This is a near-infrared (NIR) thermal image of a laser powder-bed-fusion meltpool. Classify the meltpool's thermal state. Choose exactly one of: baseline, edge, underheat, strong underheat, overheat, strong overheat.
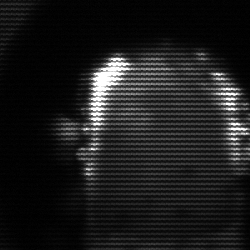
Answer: baseline